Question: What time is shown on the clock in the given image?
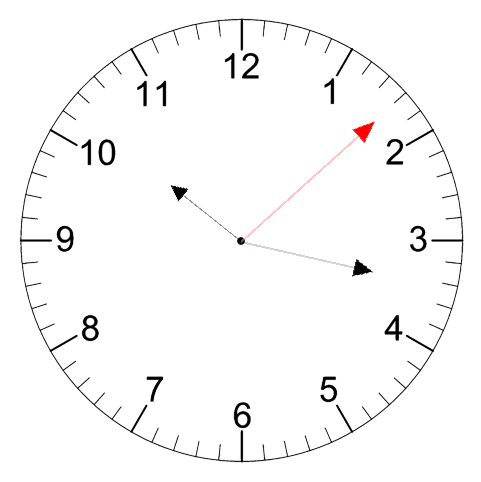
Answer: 10:17:08